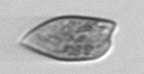
Label: Prorocentrum_dentatum